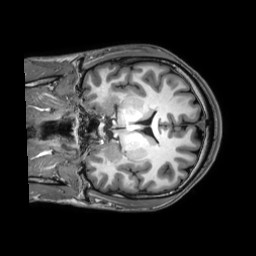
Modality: T1w
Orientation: coronal
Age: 29
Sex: male